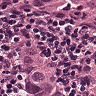
Metastatic tissue present: yes